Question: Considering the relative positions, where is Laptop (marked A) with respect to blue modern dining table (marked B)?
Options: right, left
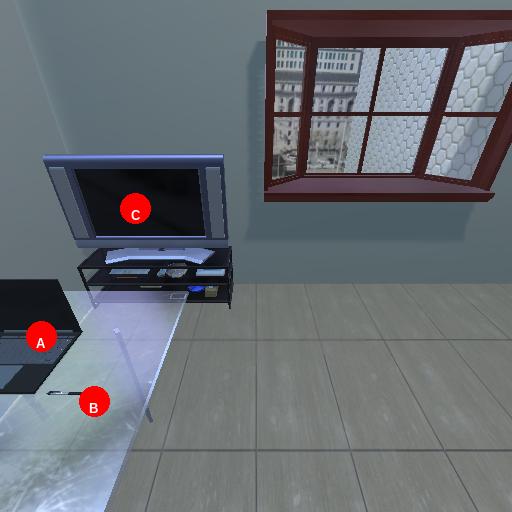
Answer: right